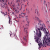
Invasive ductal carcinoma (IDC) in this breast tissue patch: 0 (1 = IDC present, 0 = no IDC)